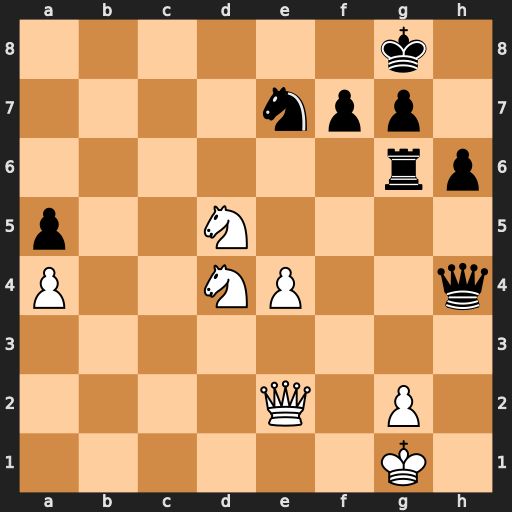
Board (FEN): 6k1/4npp1/6rp/p2N4/P2NP2q/8/4Q1P1/6K1
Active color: w
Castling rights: -
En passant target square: -
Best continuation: Nf3 Qg3 Nxe7+